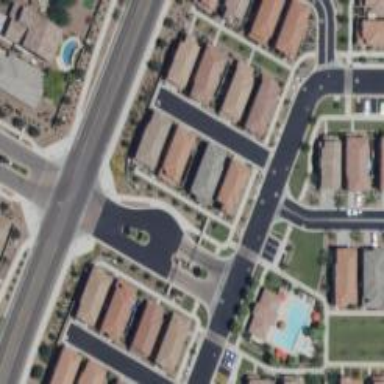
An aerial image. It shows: Smooth asphalt road in residential area.